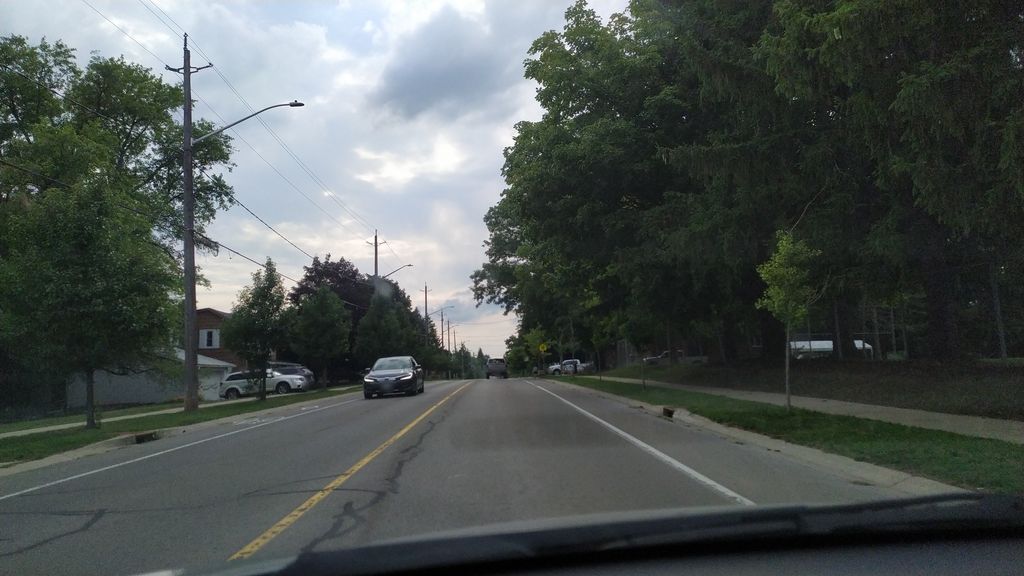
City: kitchener-waterloo